The plot shows how the frequency content of a rotor-rig vibration signal evolves over time (STFT spectrogram). Based on the visible evidence, which rotor condition applies: normal, misalignment, unbalance, looseness?
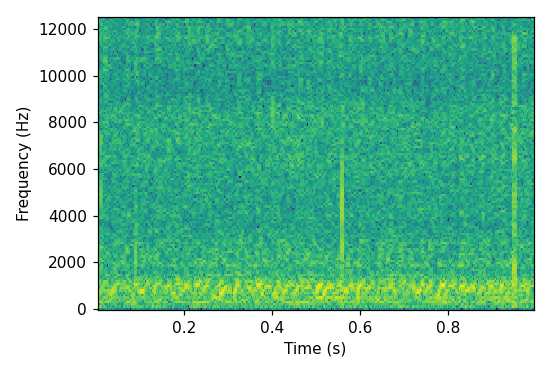
Answer: misalignment